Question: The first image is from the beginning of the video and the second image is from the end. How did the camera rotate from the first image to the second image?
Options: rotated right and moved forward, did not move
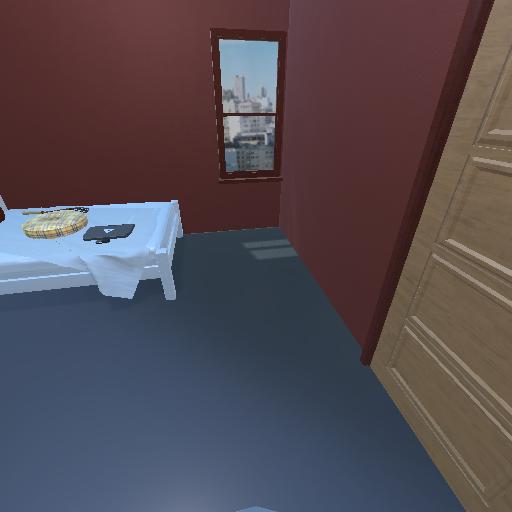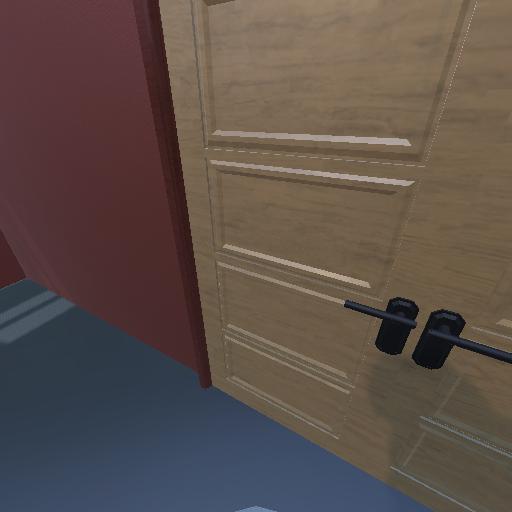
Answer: rotated right and moved forward